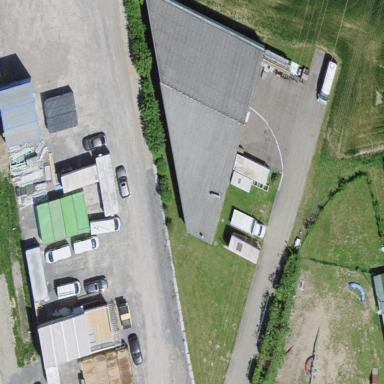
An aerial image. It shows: Industrial building.